Question: how to create radio button group view in that button like horizontal in pic, i tried xml file but does found proper tag in that....
this is my xml file
'''
<RelativeLayout xmlns:android="http://schemas.android.com/apk/res/android"
android:layout_width="match_parent"
android:layout_height="match_parent"
android:orientation="vertical" >
<RadioGroup
android:id="@+id/radioGroup1"
android:layout_width="wrap_content"
android:layout_height="wrap_content" >
<RadioButton
android:id="@+id/radio0"
android:layout_width="wrap_content"
android:layout_height="wrap_content"
android:checked="true"
android:text="RadioButton" />
<RadioButton
android:id="@+id/radio1"
android:layout_width="wrap_content"
android:layout_height="wrap_content"
android:text="RadioButton" />
<RadioButton
android:id="@+id/radio2"
android:layout_width="wrap_content"
android:layout_height="wrap_content"
android:text="RadioButton" />
</RadioGroup>
'''

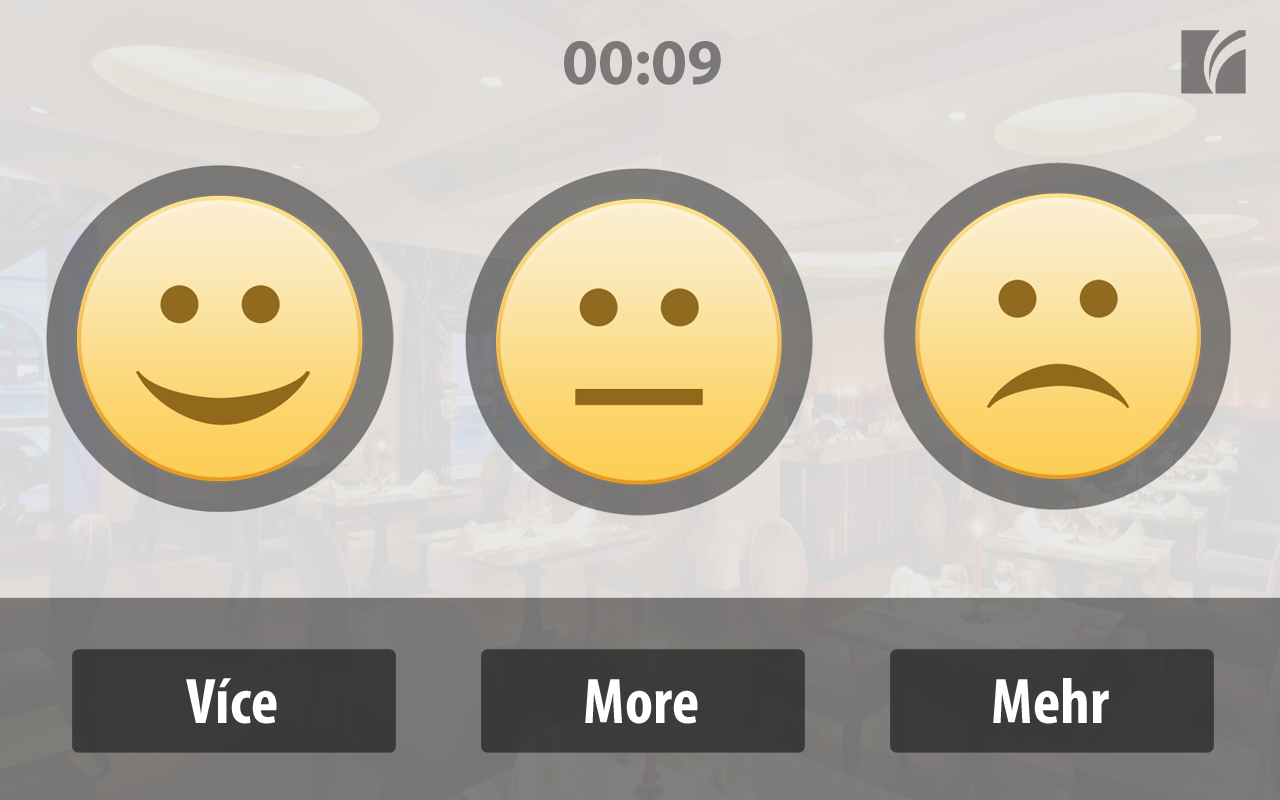
Answer: In your RadioGroup, set:
'''
android:orientation="horizontal"
'''
Because RadioGroup inherits from LinearLayout